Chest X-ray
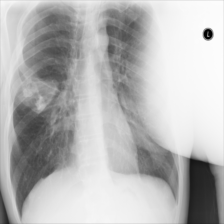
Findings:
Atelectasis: negative
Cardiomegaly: negative
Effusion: negative
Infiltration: negative
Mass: positive
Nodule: negative
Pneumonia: negative
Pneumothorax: negative
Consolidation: negative
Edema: negative
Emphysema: negative
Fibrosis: negative
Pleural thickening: negative
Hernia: negative